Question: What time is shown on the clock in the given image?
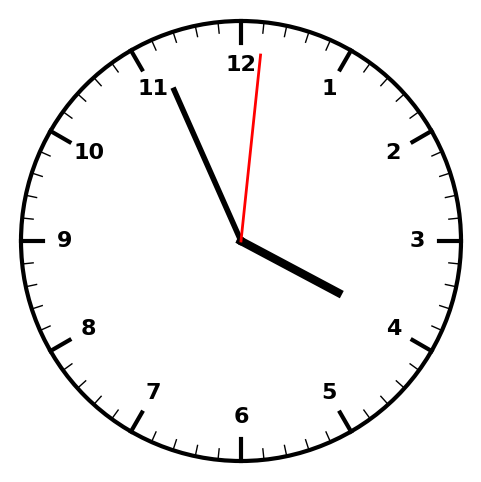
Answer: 03:56:01